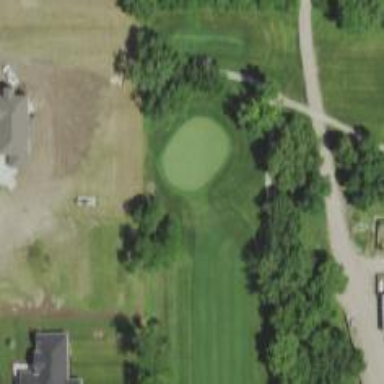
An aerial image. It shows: Golf cartpath that is also road path.